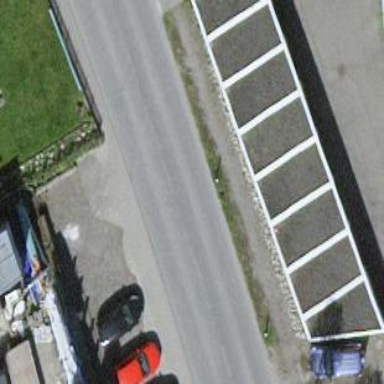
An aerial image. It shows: Group of garages.